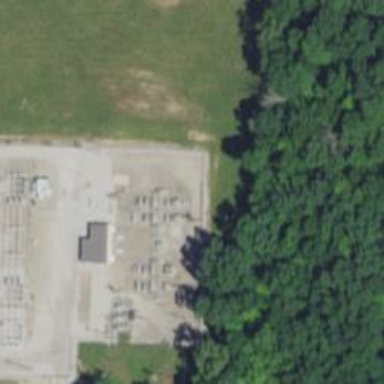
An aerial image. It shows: Switch used for power control.